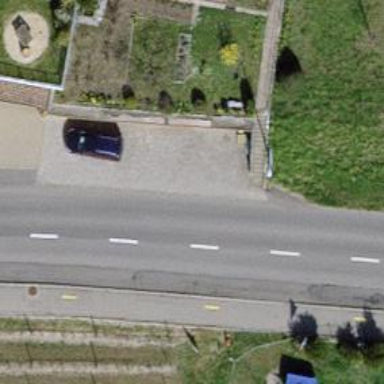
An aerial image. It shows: Set of steps on the road.